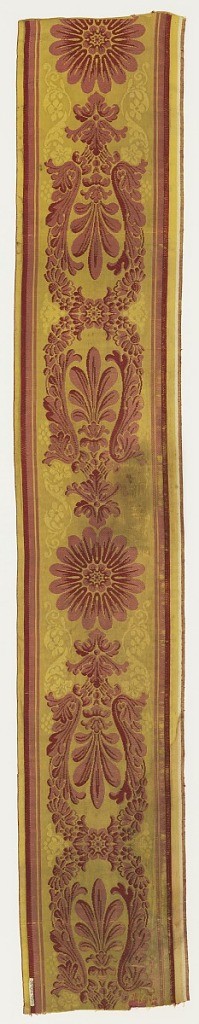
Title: Textile
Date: early 19th century
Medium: silk
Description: Gold-colored border with Empire design in red.